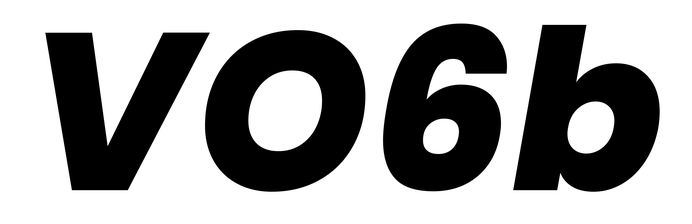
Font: Poppins-ExtraBoldItalic